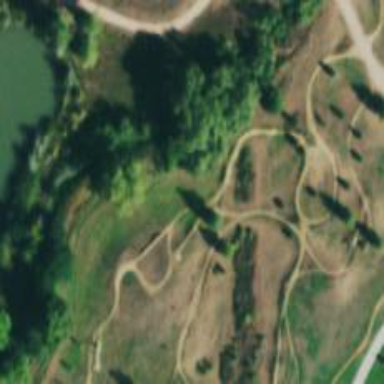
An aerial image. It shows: Cycling track designated as cycleway. It is leisure land for cycling activities.